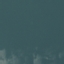
Land use / land cover: SeaLake